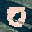
Label: 0